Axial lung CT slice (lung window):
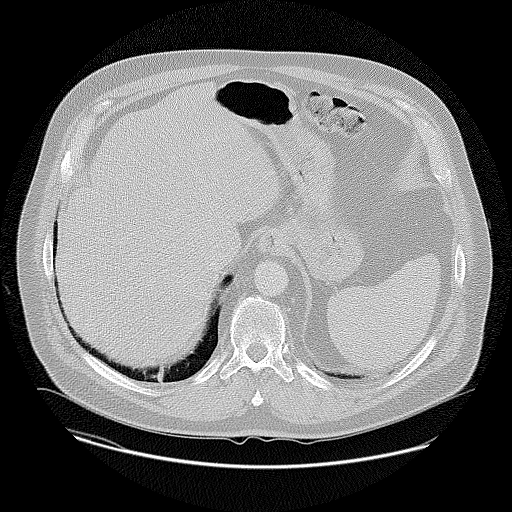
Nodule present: no